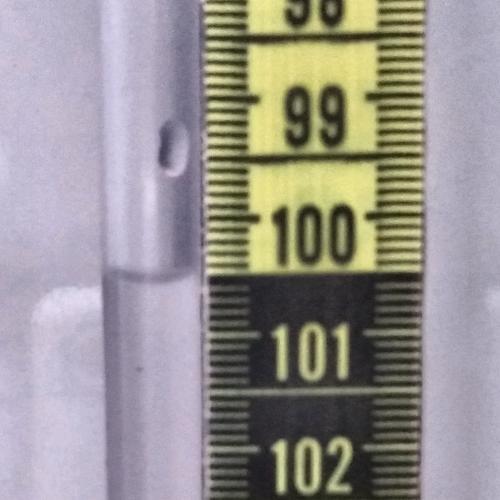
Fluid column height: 100.5 cm